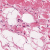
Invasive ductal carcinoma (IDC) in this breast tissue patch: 0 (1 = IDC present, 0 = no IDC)